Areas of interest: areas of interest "Yong'an Road Department Store"
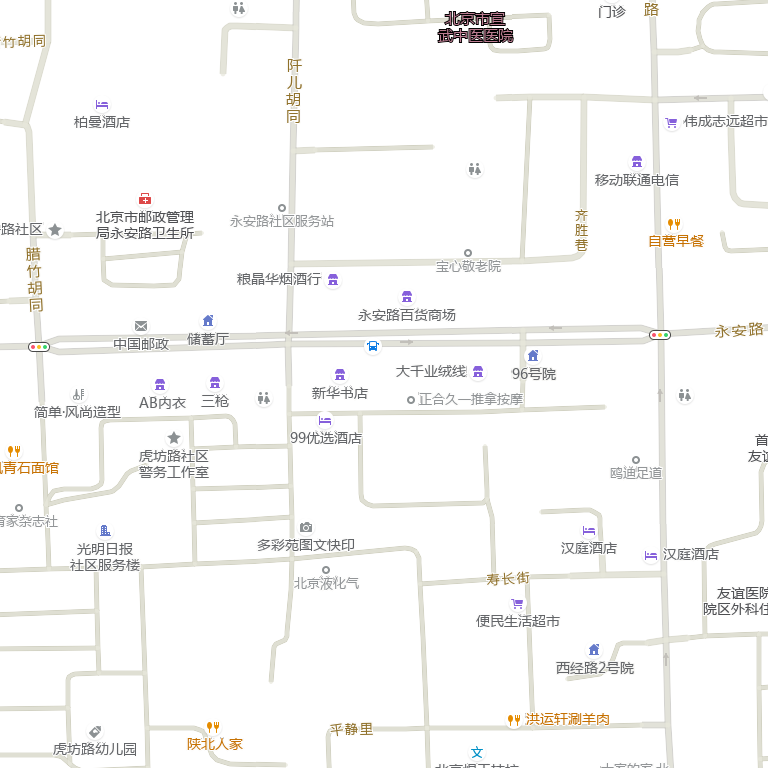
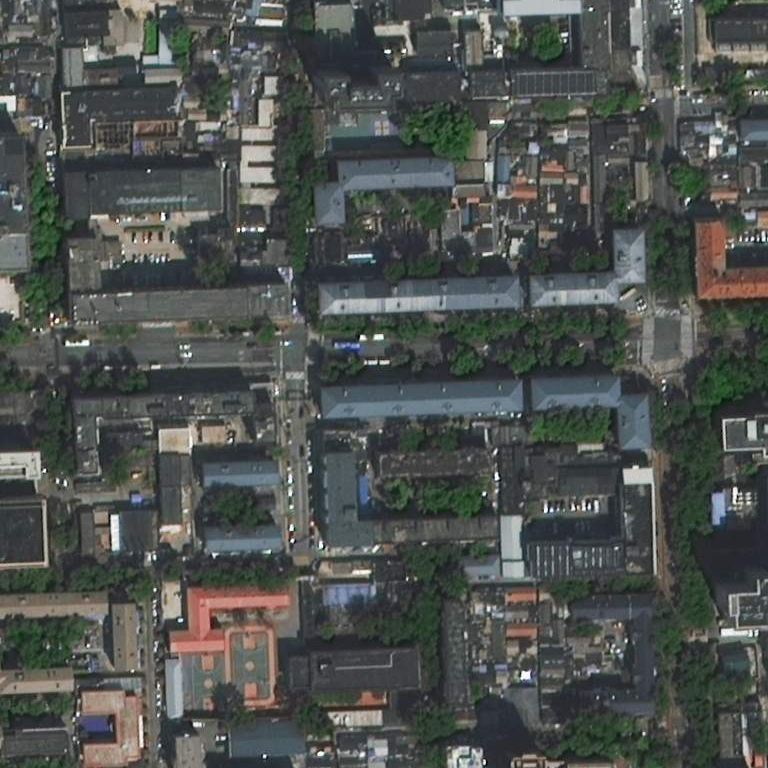